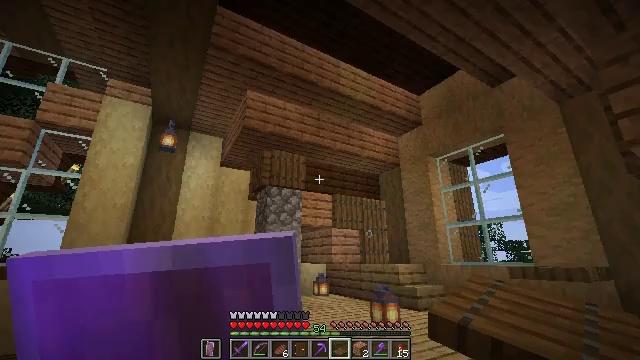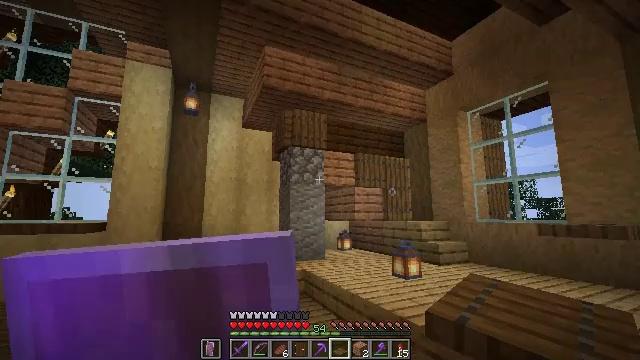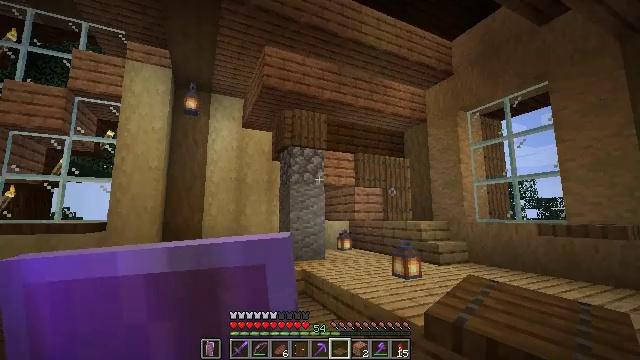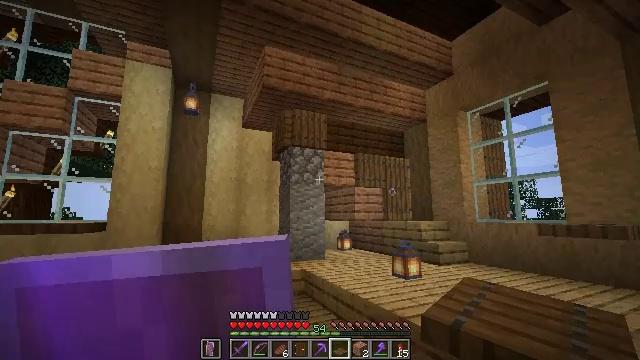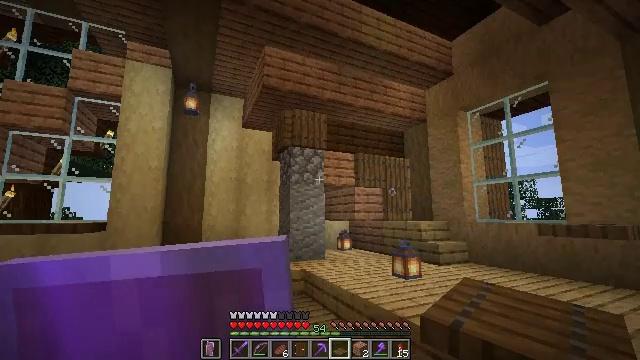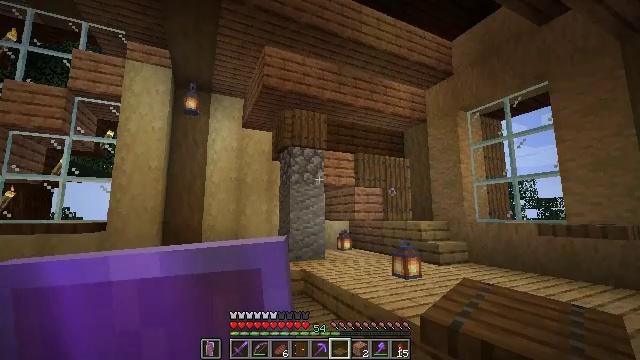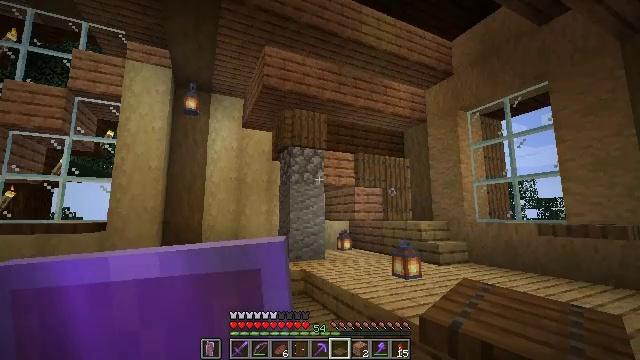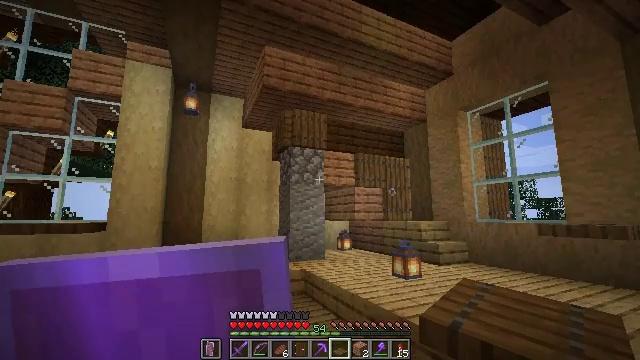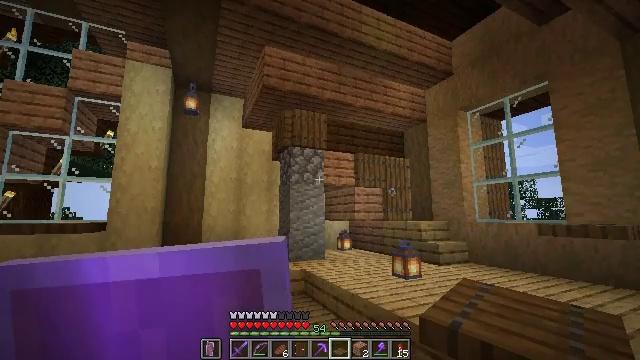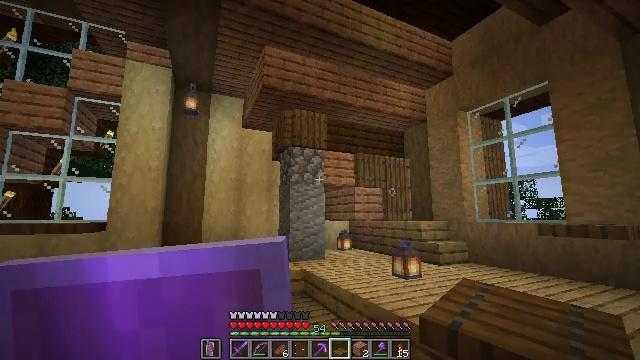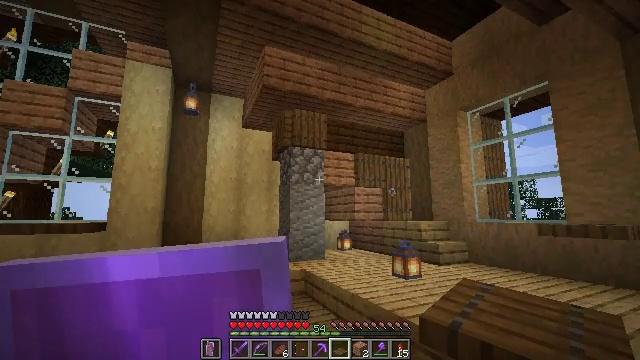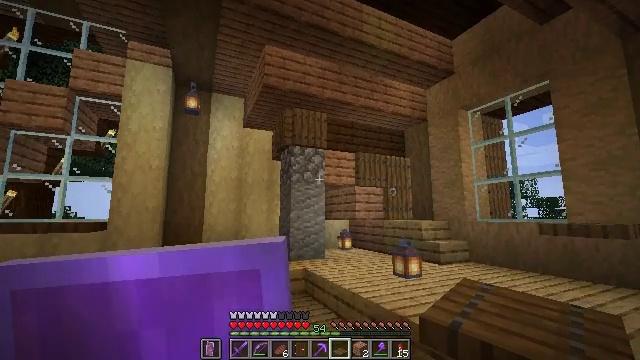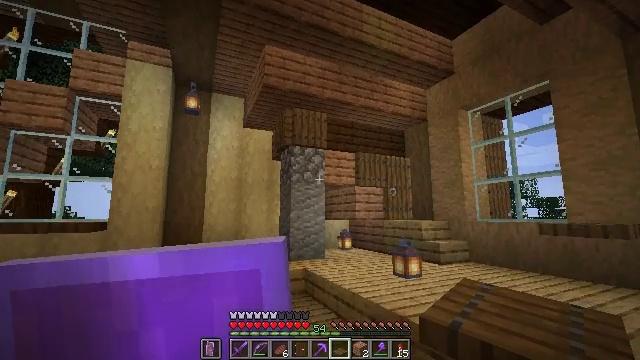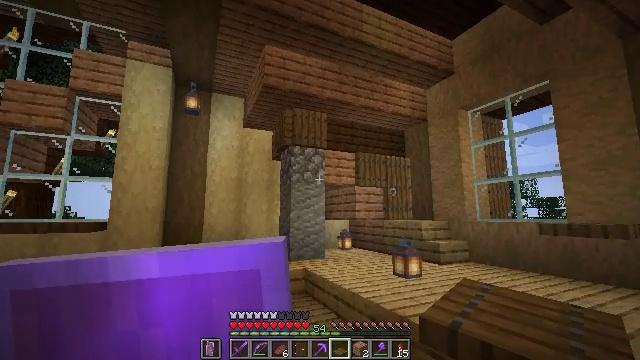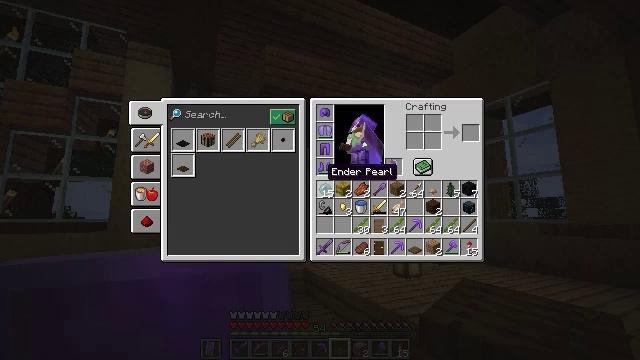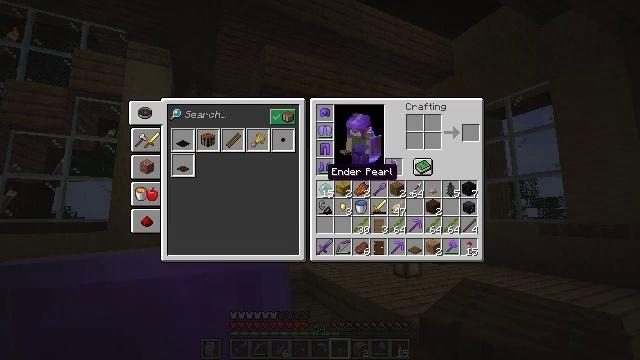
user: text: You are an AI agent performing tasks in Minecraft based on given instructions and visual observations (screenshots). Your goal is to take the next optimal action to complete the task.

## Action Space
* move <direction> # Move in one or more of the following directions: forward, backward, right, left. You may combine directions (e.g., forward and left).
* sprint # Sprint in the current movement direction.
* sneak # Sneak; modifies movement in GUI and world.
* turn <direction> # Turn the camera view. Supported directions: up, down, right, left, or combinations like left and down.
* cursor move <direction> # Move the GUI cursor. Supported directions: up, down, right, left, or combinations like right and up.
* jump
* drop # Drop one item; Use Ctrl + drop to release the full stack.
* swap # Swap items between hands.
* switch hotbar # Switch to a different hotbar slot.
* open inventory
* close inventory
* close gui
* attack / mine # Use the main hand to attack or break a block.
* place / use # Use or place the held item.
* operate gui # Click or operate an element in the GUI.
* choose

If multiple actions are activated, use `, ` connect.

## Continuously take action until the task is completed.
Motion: motion action
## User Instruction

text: Gather the dark oak door by attacking it.
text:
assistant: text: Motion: turn left and down
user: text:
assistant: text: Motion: no_op
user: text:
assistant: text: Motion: no_op
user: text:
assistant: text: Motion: no_op
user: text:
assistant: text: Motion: no_op
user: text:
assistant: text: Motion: no_op
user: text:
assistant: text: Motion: no_op
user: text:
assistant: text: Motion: no_op
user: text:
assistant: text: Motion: no_op
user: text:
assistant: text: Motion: no_op
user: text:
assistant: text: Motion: no_op
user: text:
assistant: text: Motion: no_op
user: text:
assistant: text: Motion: no_op
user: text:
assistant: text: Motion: open inventory
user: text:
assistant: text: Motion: open inventory
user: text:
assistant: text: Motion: turn right
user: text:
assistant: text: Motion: turn right
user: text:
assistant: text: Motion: turn right
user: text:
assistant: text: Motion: turn right
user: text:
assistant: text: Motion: turn right
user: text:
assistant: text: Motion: no_op
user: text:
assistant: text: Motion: no_op
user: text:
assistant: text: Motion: no_op
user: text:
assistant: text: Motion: no_op
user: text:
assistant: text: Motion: no_op
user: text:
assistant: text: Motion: no_op
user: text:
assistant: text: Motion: no_op
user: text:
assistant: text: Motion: no_op
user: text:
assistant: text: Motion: no_op
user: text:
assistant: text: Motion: no_op